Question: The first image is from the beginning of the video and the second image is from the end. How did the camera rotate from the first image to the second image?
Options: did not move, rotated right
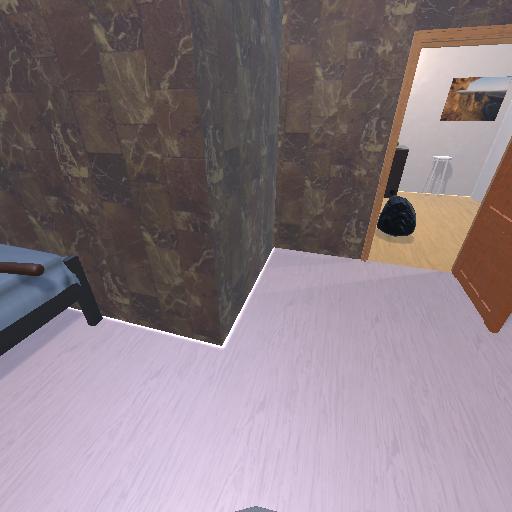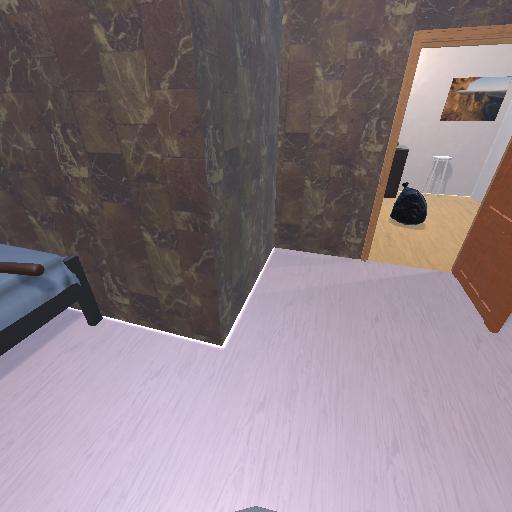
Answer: did not move